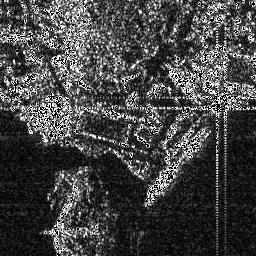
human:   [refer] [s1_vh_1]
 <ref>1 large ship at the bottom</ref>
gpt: <box>[[55, 61, 69, 80, 0]]</box>

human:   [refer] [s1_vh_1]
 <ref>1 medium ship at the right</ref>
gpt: <box>[[70, 48, 82, 61, 0]]</box>